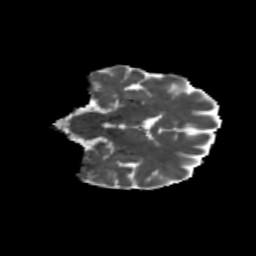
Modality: MD
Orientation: coronal
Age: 71
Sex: female
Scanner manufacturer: siemens
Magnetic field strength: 3 T
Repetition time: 4.71 s
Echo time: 0.0906 s